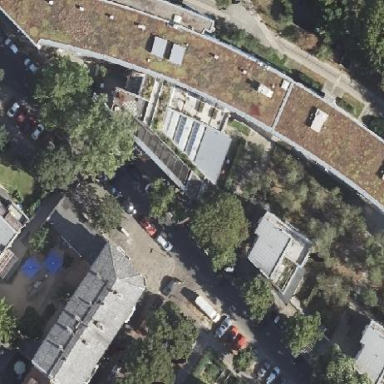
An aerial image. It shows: Flat-roofed apartment building.